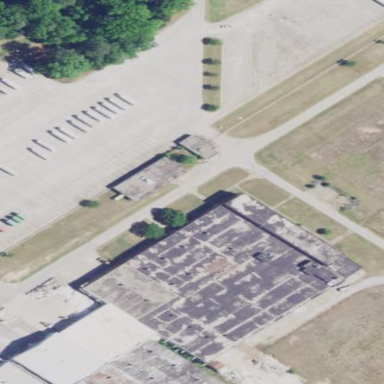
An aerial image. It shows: Industrial building.